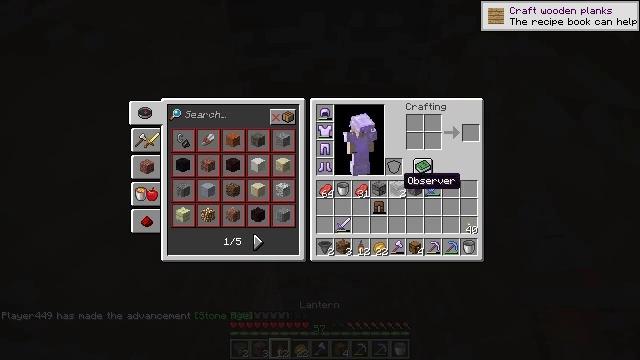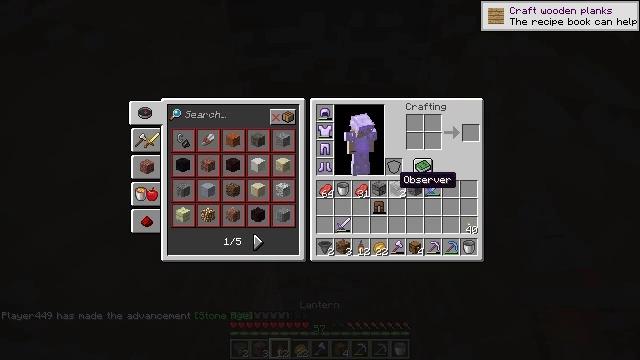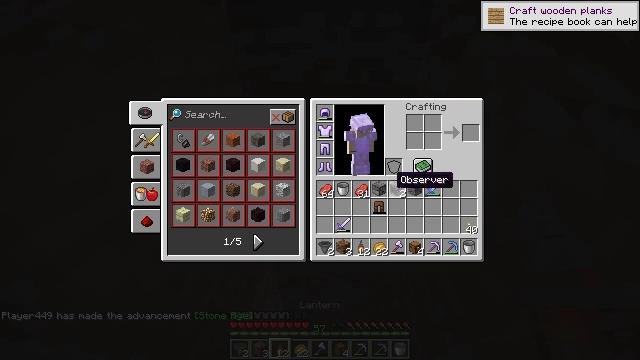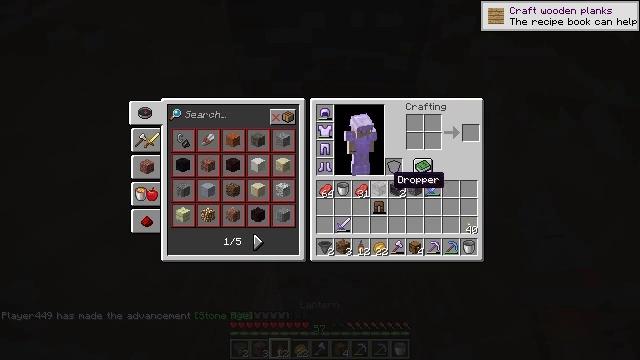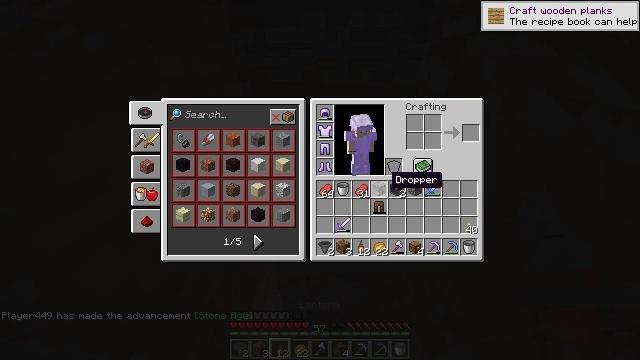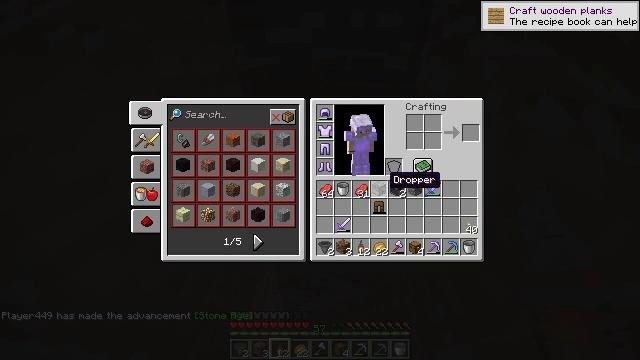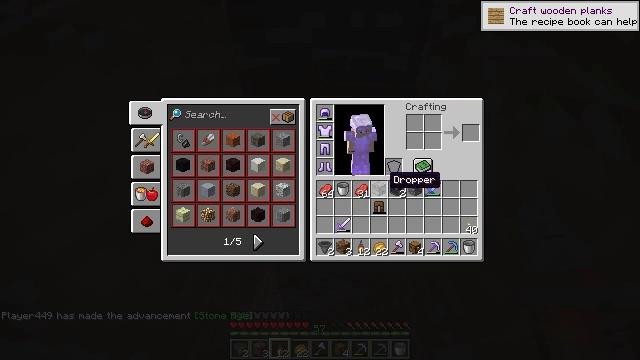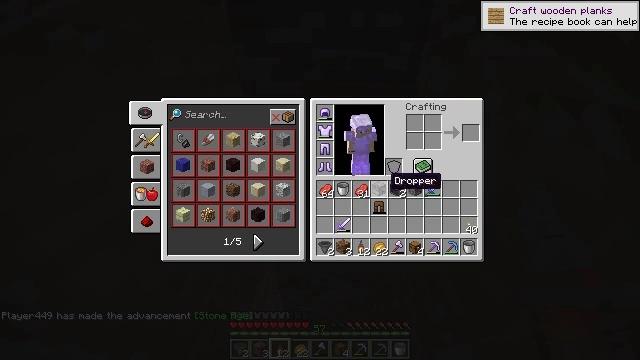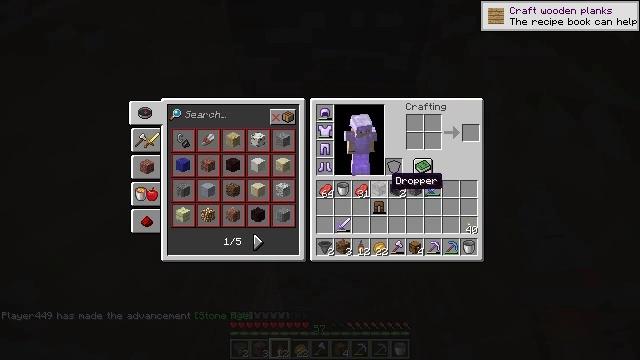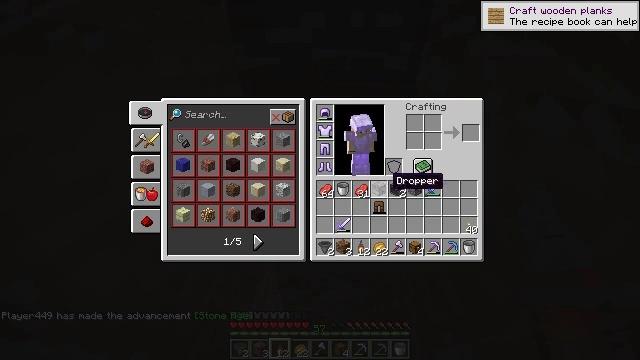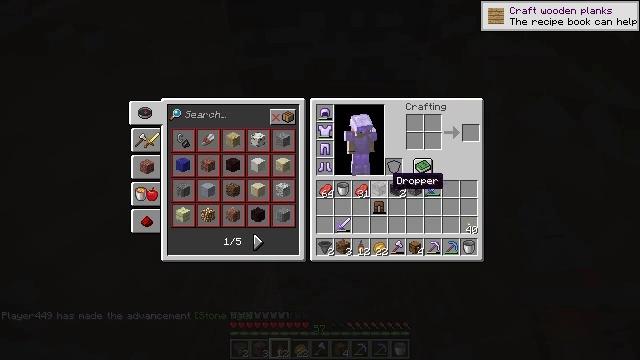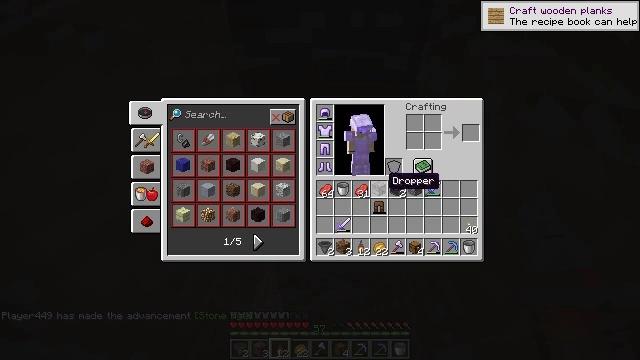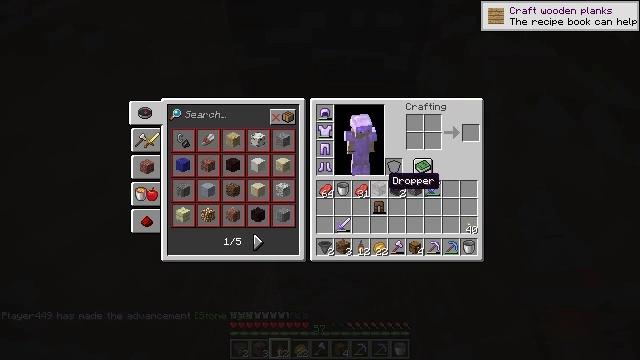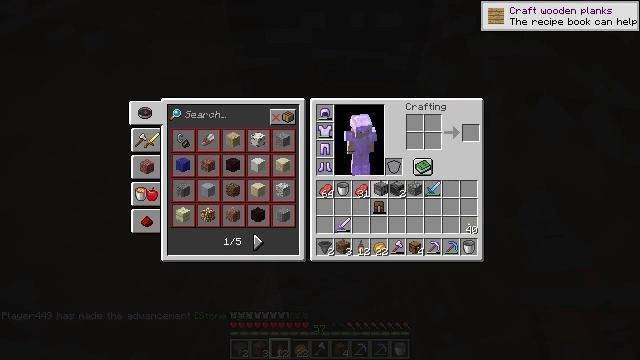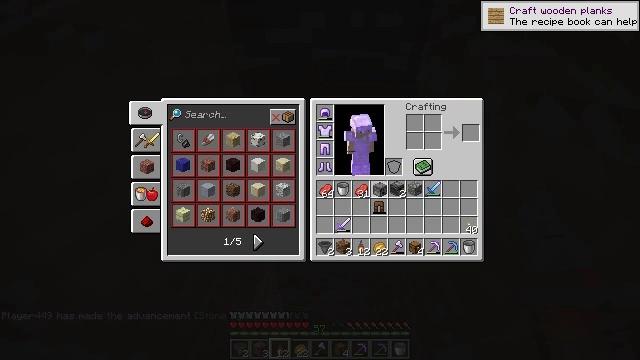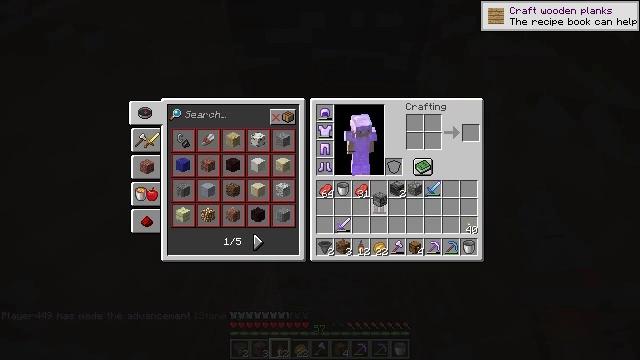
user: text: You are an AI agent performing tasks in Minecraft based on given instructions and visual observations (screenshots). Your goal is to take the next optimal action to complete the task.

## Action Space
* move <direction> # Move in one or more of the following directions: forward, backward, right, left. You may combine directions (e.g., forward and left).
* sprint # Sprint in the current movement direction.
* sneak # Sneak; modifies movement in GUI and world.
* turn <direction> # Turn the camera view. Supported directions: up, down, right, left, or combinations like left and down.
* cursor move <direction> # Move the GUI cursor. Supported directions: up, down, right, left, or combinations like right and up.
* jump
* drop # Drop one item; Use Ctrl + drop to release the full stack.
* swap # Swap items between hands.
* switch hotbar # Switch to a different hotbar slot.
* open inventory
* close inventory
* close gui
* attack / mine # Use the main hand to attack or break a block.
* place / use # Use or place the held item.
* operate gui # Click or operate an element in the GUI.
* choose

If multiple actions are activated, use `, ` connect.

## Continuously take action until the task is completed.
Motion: motion action
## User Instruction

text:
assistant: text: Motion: no_op
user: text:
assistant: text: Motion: no_op
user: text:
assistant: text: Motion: no_op
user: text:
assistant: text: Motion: no_op
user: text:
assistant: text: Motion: no_op
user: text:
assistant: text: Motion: no_op
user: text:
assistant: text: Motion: no_op
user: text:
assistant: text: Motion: no_op
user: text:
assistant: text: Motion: no_op
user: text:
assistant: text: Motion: no_op
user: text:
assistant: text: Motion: no_op
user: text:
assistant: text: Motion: no_op
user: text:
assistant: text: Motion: operate gui
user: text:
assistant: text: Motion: operate gui
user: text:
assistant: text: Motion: cursor move down
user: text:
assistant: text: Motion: cursor move down
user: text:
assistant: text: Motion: cursor move down
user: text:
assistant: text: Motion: cursor move down
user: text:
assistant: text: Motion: no_op
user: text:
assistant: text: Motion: no_op
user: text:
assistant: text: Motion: no_op
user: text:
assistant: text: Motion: no_op
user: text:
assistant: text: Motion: no_op
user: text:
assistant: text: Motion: no_op
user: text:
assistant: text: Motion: operate gui
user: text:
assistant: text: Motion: operate gui
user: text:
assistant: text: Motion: no_op
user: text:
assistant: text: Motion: no_op
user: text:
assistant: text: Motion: cursor move up
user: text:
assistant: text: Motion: no_op